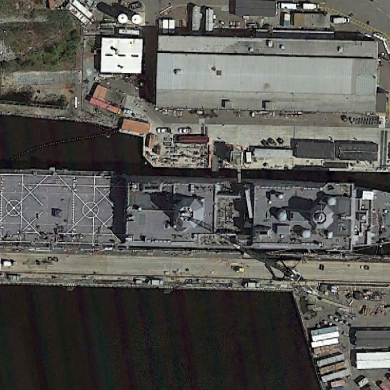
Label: combat